Question: I'm creating a responsive website based on this article
<URL>
but I added this code for screens more than 980 px width
'''
/* for more than 980px */
@media screen and (min-width: 981px)
{
#pagewrap {
width: 94%;
}
#content {
width: 20%;
}
#middle {
width: 50%;
}
#sidebar {
width: 20%;
}
}
'''
you can see the result in codepen
<URL>
when I set width of #middle 50% or 49%
and resize browser width to somthing near 990px
3rd Content Area goes at the bottom of two other area
but when set width to 48% its ok, I mean now 3 area are next to each other
but now another problem arises.
when browser size is something near 1395 px (my laptop)
theres a 53px Gap between 3rd Content Area and wrapper border like below (I dont want that gap)

any suggestion?
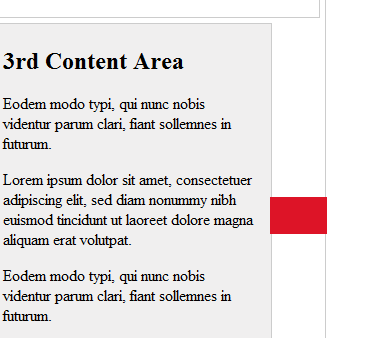
Answer: What you're running into are box-model issues. You see, you have widths set, but also margins and paddings and borders that are all messing with the actual, width of your boxes. Worse, even, those margins/paddings/borders are defined in pixels while your widths you've done so in percentages.
To achieve what you want, you should use a 'border-box' box model.
'''
#content, #middle, #sidebar {
-webkit-box-sizing: border-box;
-moz-box-sizing: border-box;
box-sizing: border-box;
}
'''
Now, when you say 'width:50%;' that means "make my boxes' width 50%, " (note, not margins).
Using 'border-box' to layout your columns should help you immensely, but it will require you to change the calculations.